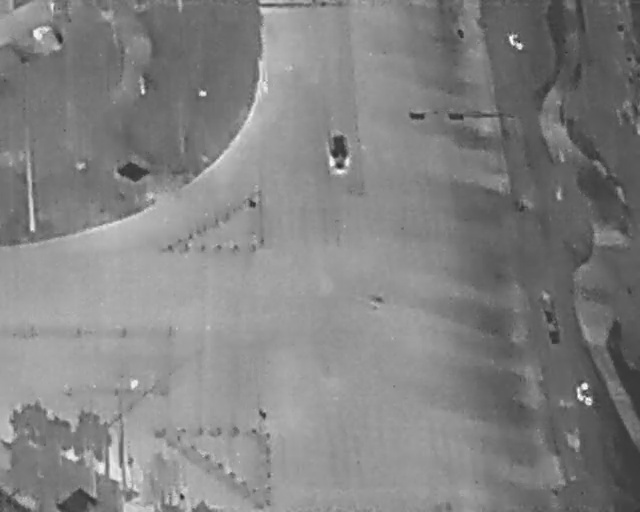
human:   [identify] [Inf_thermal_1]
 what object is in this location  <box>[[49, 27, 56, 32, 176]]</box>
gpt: <ref>1 medium car at the top</ref>